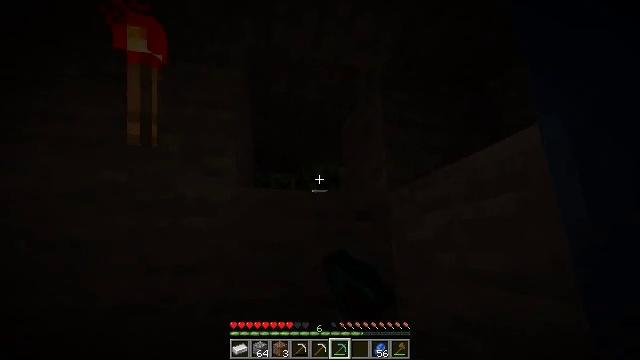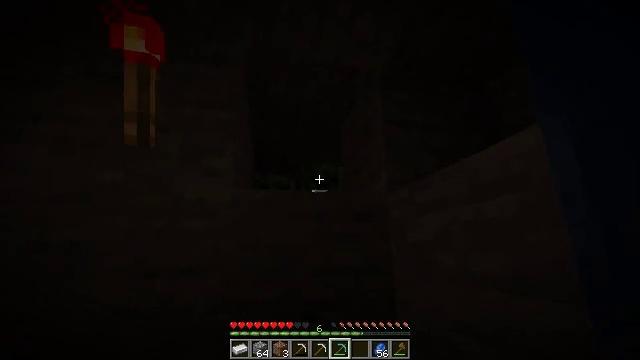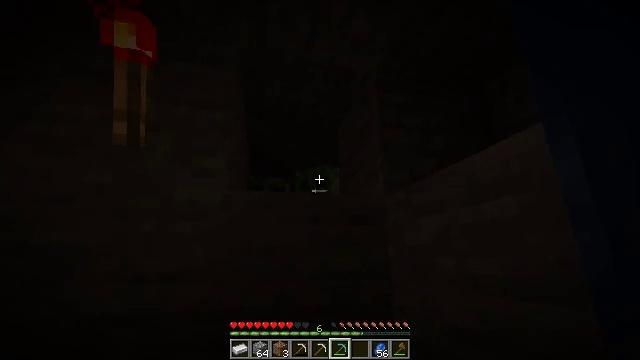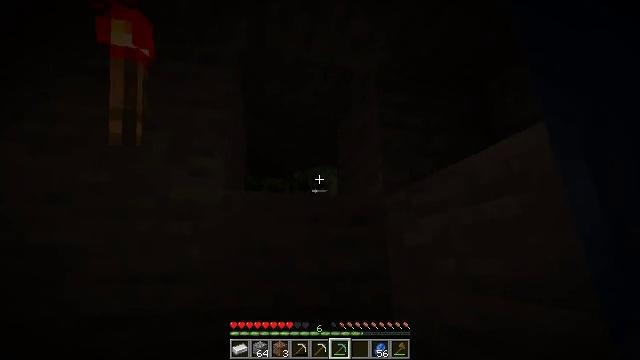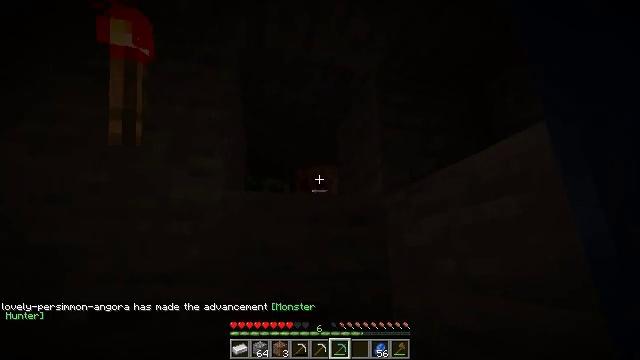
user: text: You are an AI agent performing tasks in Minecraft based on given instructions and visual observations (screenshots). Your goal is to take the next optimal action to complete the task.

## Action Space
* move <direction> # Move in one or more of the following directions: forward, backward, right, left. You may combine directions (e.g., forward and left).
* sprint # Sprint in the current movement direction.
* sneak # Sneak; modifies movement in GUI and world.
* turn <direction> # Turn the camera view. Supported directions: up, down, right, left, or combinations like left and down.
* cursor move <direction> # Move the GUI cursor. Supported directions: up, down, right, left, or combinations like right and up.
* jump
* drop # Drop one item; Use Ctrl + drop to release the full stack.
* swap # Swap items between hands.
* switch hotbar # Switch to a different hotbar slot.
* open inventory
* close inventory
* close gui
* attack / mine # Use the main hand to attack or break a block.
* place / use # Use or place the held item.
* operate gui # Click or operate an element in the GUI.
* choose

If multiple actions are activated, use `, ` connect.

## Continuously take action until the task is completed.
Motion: motion action
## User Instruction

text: Hunt the creeper.
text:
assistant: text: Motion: attack / mine
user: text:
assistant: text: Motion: attack / mine
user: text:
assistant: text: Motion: no_op
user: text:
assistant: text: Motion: attack / mine
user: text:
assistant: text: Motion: attack / mine